Question: I have a 'Spinner' with many 'TextViews' and when the drop down list opens, it opens upwards and the first element of the list is almost completely hidden by the top system bar. What would be the easiest solution without having to create a custom dialog (if possible). I just want the element to be shown on screen.

The layout has an 'EditText' and a 'Spinner'. When the keyboard is on screen it re-sizes my activity and if I try to select something from the spinner the first element is not shown.
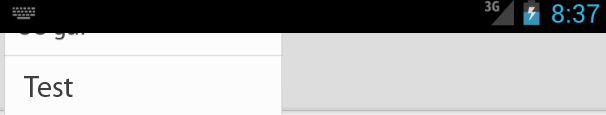
Answer: I'm answering my own question. To whom it may concern, the problem was solved using 'adjustNothing' for 'android:windowSoftInputMode' (my activity allows it). I have found nothing about this in <URL>.